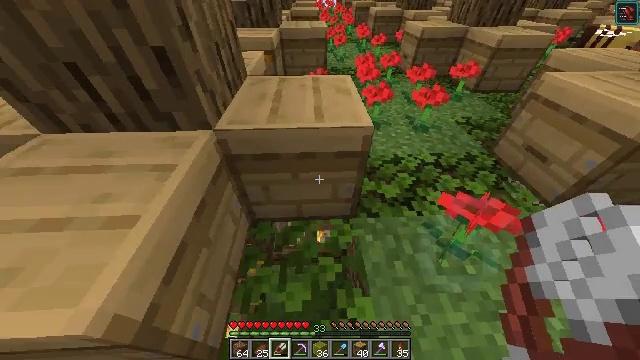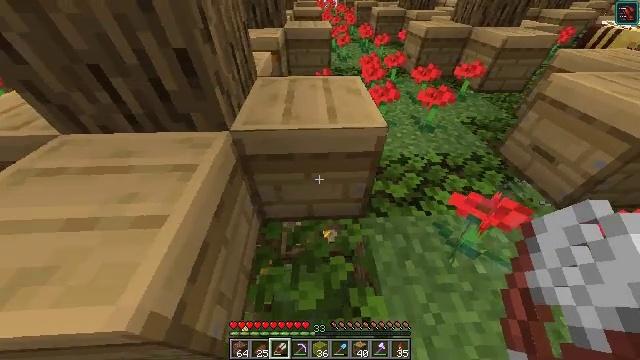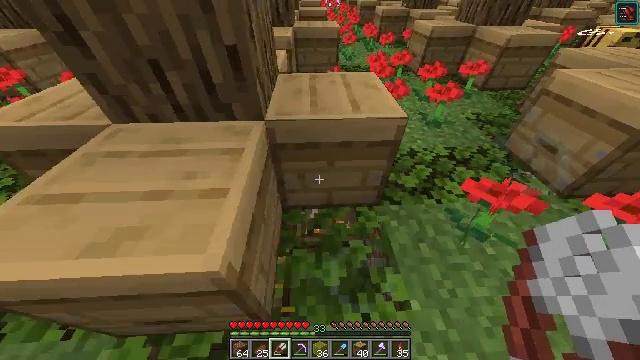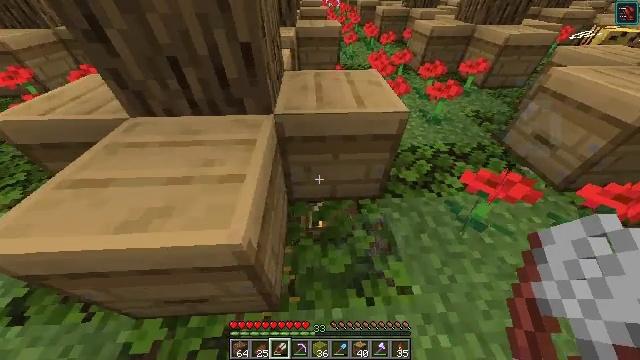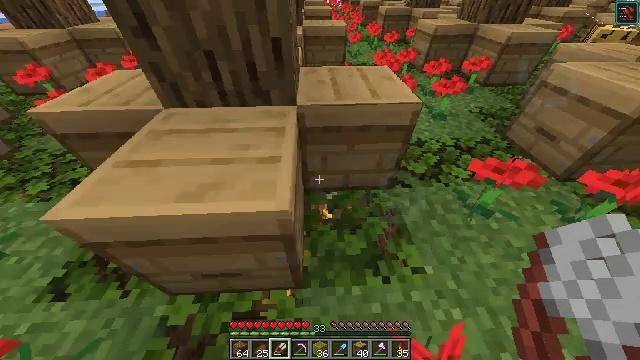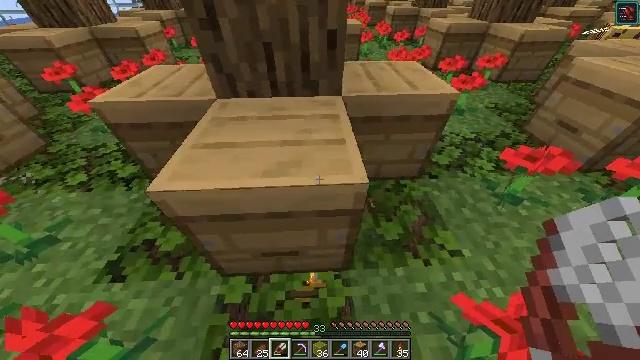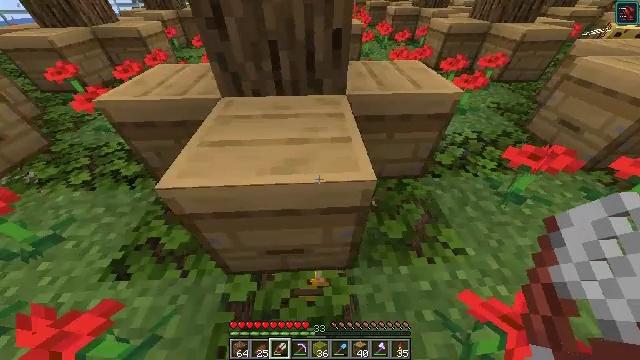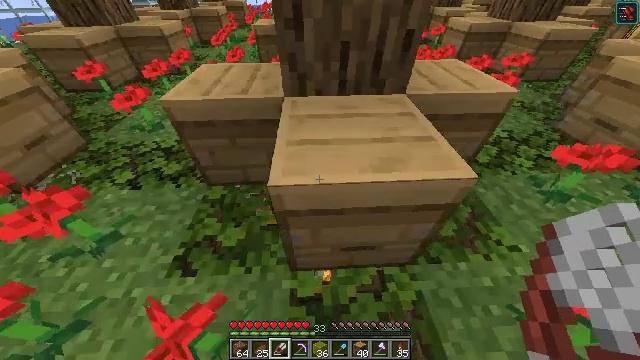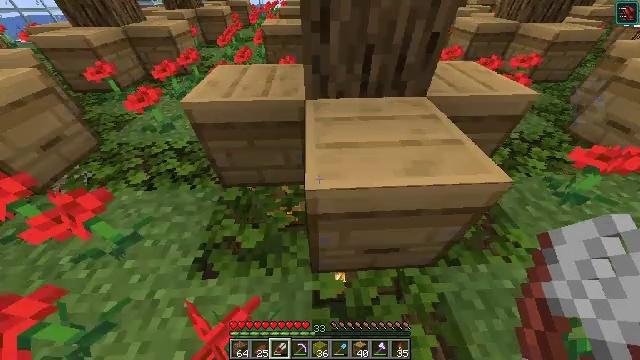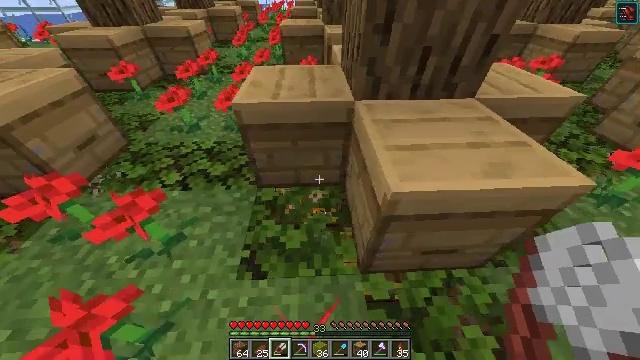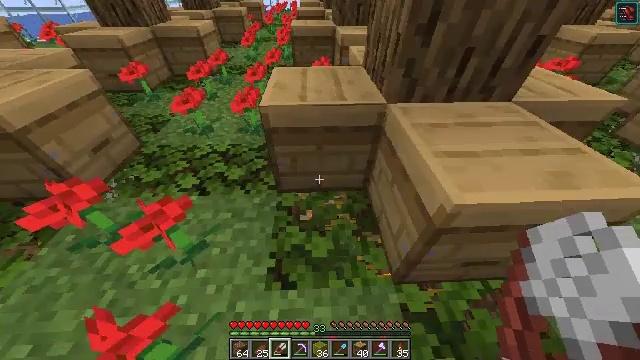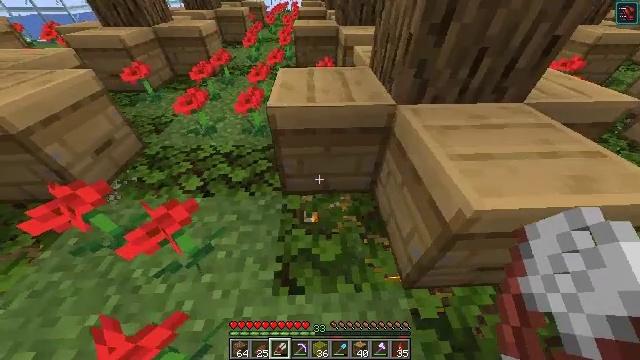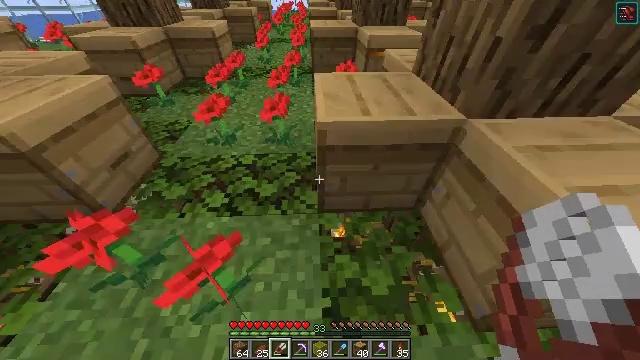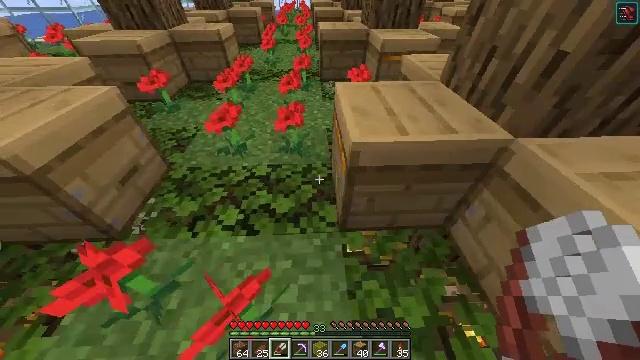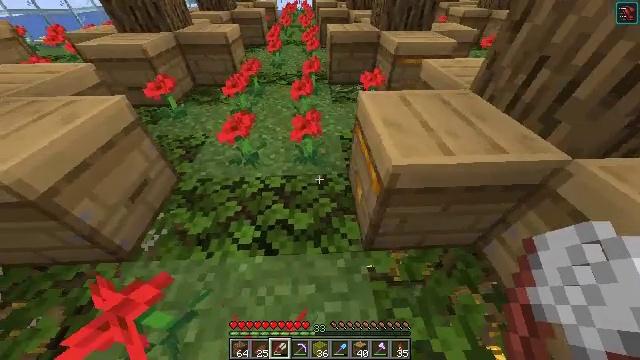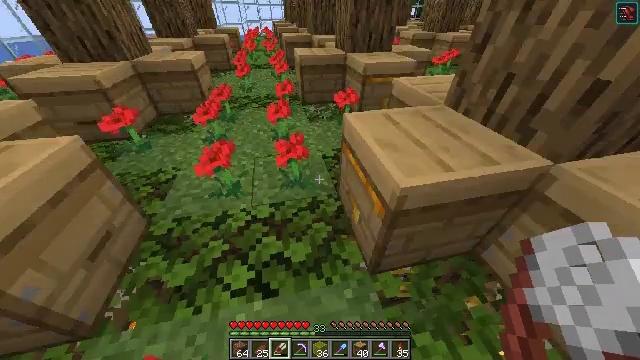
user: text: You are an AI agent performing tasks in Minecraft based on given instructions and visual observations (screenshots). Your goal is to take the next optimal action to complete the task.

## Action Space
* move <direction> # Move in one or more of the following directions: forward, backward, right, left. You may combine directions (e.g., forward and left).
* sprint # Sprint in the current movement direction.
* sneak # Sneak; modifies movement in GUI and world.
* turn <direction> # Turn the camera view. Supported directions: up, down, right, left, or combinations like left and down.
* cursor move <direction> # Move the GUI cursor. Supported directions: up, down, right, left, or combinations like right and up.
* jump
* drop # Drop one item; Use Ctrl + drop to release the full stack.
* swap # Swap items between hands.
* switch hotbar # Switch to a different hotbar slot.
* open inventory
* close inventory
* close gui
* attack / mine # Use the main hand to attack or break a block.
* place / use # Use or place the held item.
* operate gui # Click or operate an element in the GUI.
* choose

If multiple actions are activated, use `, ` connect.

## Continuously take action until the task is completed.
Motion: motion action
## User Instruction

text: Organize honeycombs in a 2x2 pattern to craft a honeycomb block.
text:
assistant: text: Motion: move back and move left, attack / mine
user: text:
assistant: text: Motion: move back and move left, attack / mine
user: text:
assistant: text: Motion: move back and move left, attack / mine
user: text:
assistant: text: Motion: move left, attack / mine
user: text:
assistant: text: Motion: move left, attack / mine
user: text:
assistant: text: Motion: move left, attack / mine
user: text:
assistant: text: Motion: move left, attack / mine
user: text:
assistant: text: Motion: move left, attack / mine
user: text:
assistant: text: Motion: move left, attack / mine
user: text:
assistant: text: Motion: move forward and move left, attack / mine
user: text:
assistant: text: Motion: move forward and move left, attack / mine
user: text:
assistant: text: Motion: move forward and move left, attack / mine
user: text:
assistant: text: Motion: move forward and move left, attack / mine
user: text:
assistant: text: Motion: move forward and move left, attack / mine
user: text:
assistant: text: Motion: turn right and up, attack / mine
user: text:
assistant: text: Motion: turn right and up, attack / mine
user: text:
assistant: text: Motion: turn right and up, attack / mine
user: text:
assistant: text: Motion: turn right, attack / mine
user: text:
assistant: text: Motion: turn right, attack / mine
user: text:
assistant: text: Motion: turn right, attack / mine
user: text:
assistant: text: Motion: turn down, attack / mine and use / place
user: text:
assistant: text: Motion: attack / mine and use / place
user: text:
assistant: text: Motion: turn left, attack / mine
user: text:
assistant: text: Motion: turn left and up, attack / mine
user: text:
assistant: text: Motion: attack / mine
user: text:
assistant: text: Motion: attack / mine
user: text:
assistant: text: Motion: turn down, attack / mine
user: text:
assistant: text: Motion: turn left and down, attack / mine
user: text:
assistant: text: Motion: turn left, attack / mine
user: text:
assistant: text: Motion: attack / mine